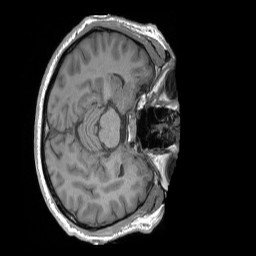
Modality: T1w
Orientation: axial
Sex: male
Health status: ill
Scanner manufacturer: siemens
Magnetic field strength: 3 T
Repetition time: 1.66 s
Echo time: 0.00254 s